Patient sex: M
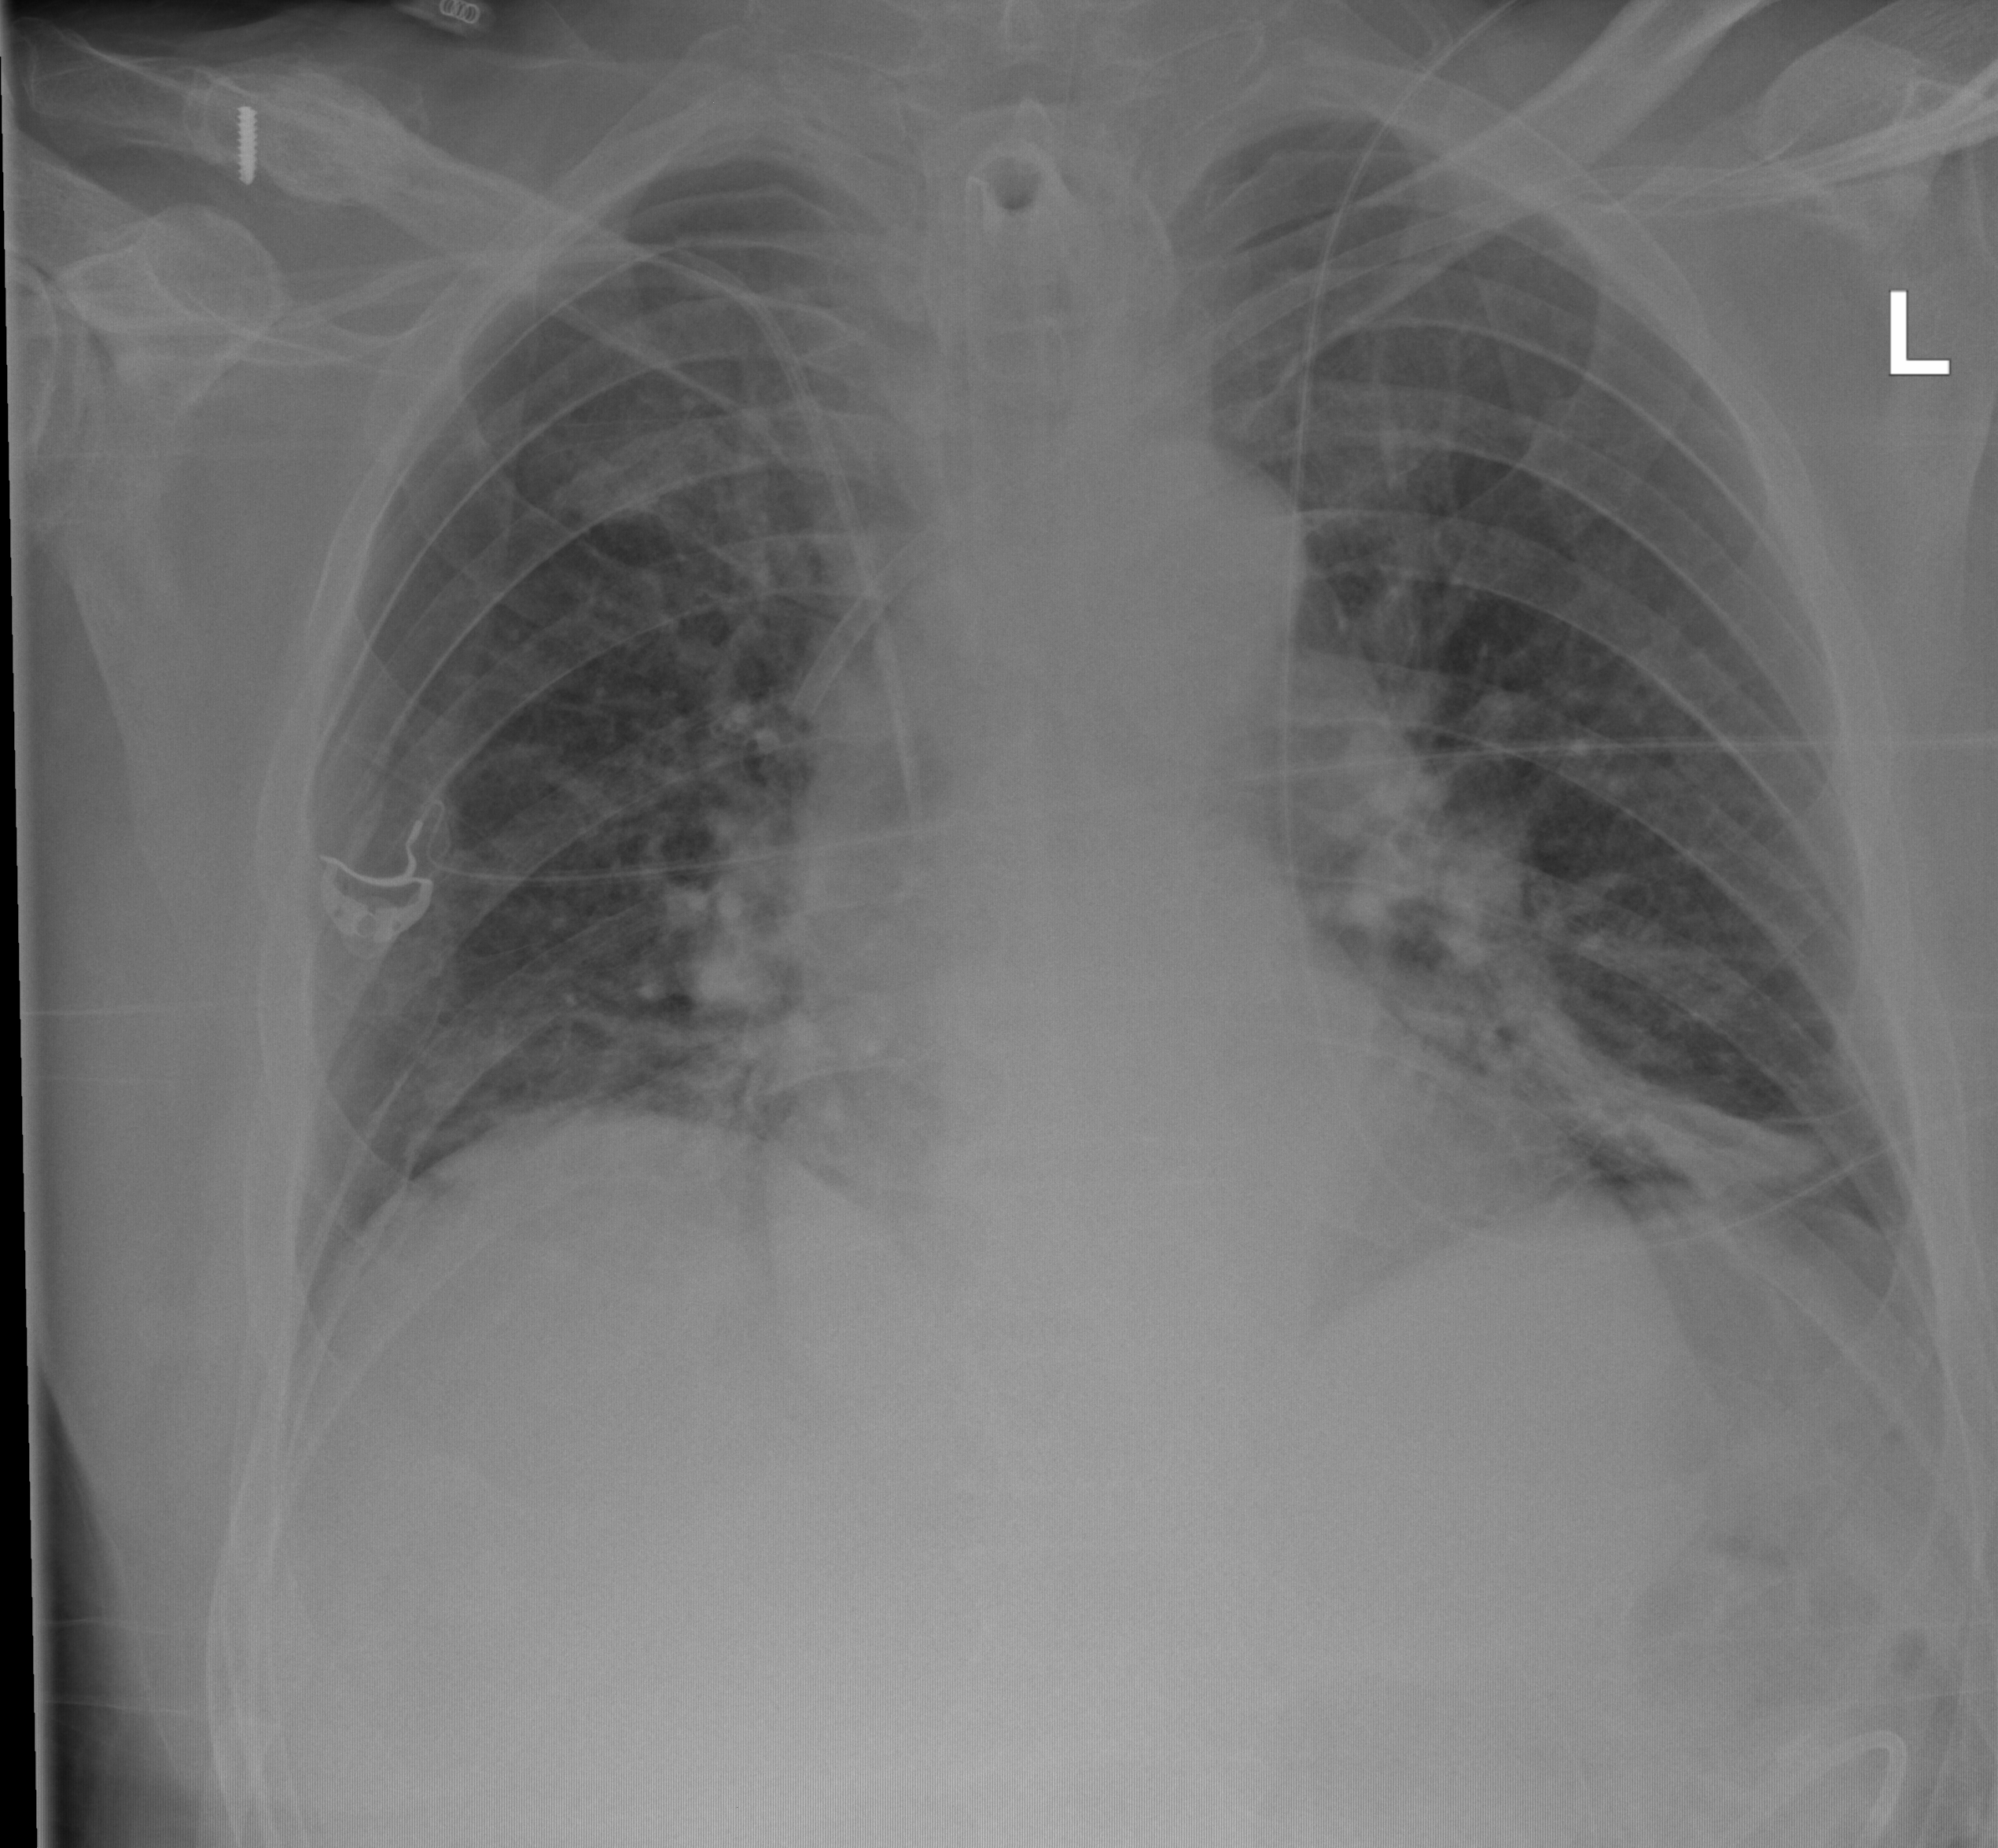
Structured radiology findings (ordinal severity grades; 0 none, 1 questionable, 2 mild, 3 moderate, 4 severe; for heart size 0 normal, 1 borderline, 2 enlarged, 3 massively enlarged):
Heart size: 0
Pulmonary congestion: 2
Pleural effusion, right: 0
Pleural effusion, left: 2
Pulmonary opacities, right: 0
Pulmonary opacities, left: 0
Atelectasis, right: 2
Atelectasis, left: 2